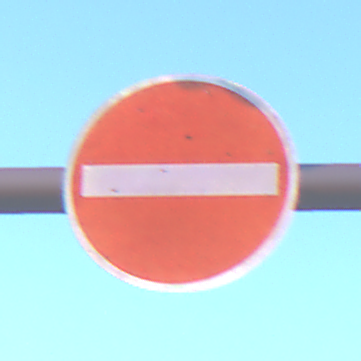
Verkehrszeichen: VerbotDerEinfahrt
Umgebung: Outdoor, Nature
Tageszeit: MorningAfternoon
Wetter: Clear
Licht: Natural
Jahreszeit: NotSpecified
Kontrast: HighContrast